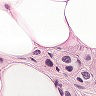
Metastatic tissue present: yes